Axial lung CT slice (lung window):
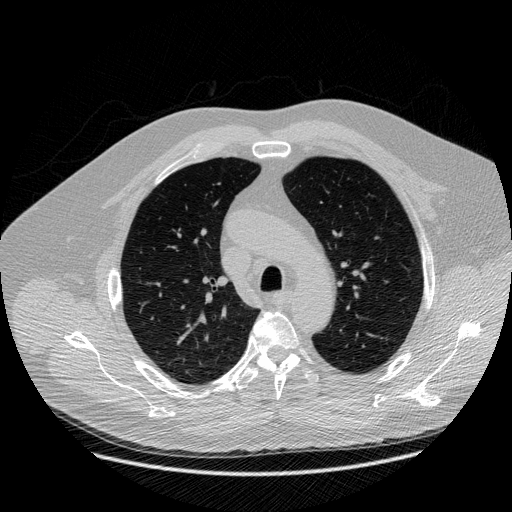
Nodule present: no